Question: Instead of explaining the issue, much easier if I just show you:

As you can see the tab titles are all mashed together and entirely unstyled. They function correctly in that swiping through switches tabs (though there's no visible indication except position shifting where appropriate) and tapping a tab switches the view, but all style is missing. Here is the code:
gallerylists.xml
'''
<?xml version="1.0" encoding="utf-8"?>
<LinearLayout
xmlns:android="http://schemas.android.com/apk/res/android"
android:orientation="vertical"
android:layout_width="fill_parent"
android:layout_height="fill_parent" >
<com.viewpagerindicator.TabPageIndicator
android:id="@+id/indicator"
android:layout_width="fill_parent"
android:layout_height="wrap_content" />
<android.support.v4.view.ViewPager
android:id="@+id/gallerypager"
android:layout_width="match_parent"
android:layout_height="0dp"
android:layout_weight="1" />
</LinearLayout>
'''
GalleryLists.java
'''
public class GalleryLists extends Activity {
Context context;
private static final String[] titles = new String[] {
"20 Hottest", "20 Worst", "20 Awesomest", "MMA", "Comedy", "Moto", "Games" };
ViewPager listPager;
ListPagerAdapter listPagerAdapter;
PageIndicator indicator;
@Override
protected void onCreate(Bundle savedInstanceState) {
super.onCreate(savedInstanceState);
setContentView(R.layout.gallerylists);
context = this;
listPagerAdapter = new ListPagerAdapter();
ViewPager.OnPageChangeListener changeListener = new ViewPager.OnPageChangeListener() {
@Override
public void onPageScrolled(int i, float v, int i1) {}
@Override
public void onPageSelected(int i) {}
@Override
public void onPageScrollStateChanged(int i) {}
};
listPager = (ViewPager) findViewById(R.id.gallerypager);
listPager.setAdapter(listPagerAdapter);
listPager.setOnPageChangeListener(changeListener);
indicator = (TabPageIndicator) findViewById(R.id.indicator);
indicator.setViewPager(listPager);
indicator.setOnPageChangeListener(changeListener);
}
private class ListPagerAdapter extends PagerAdapter {
// Not important (I believe)
}
}
'''
That's it. Now, unless I'm very confused despite reading the documentation and examining the samples, I shouldn't have to take any extra steps to use the default style. I'm at a bit of a loss.
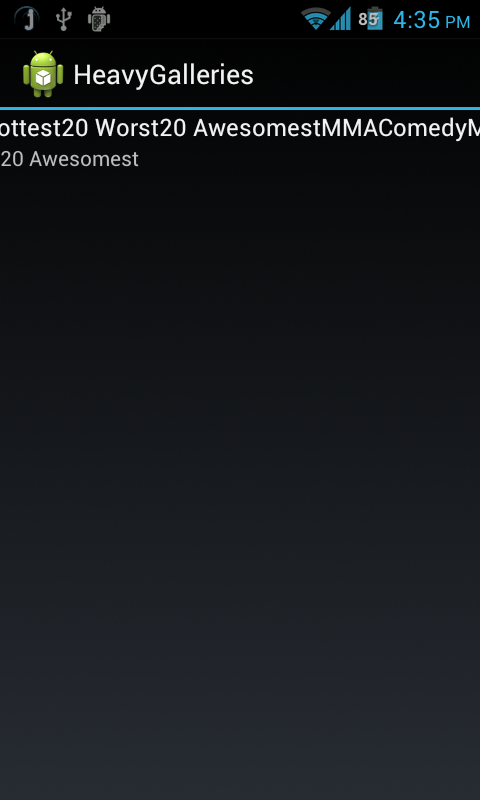
Answer: I feel like a bit of a moron, but here is the exceedingly simple and obvious solution.
AndroidManifest.xml
'''
...
<activity
android:name=".GalleryLists"
android:theme="@style/Theme.PageIndicatorDefaults"
... >
</activity>
...
'''
Yeah, all I needed to do was actually the theme. Hopefully this will help some other poor lost soul.